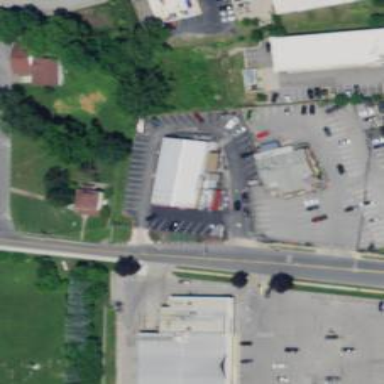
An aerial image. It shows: Convenience shop.